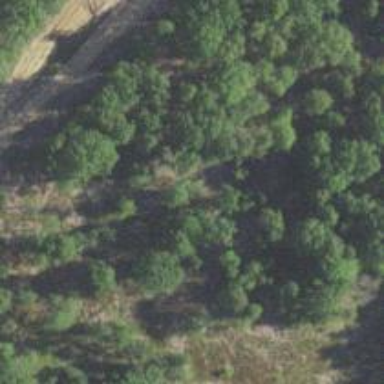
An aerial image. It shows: Abandoned railway with historical significance.